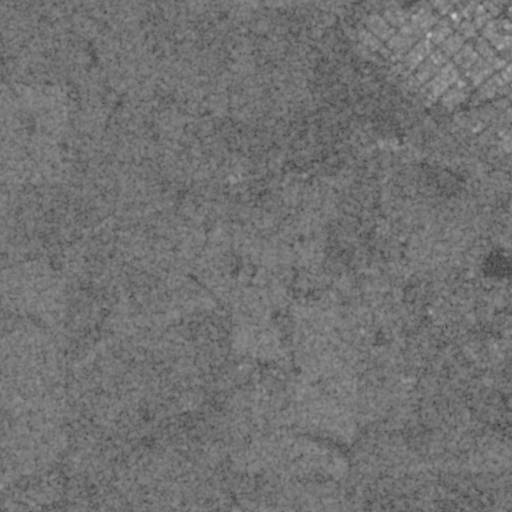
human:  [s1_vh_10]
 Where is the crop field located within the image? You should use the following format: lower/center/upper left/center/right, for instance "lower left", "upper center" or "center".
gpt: The crop field is located in the upper right of the image.
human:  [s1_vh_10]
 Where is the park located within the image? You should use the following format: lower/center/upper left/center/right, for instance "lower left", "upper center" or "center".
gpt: The park is located in the upper right of the image.
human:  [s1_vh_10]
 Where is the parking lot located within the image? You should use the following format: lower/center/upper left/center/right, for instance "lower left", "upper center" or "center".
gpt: The parking lot is located in the upper right of the image.
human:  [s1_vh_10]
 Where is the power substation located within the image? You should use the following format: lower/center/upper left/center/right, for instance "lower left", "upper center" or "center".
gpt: The power substation is located in the center of the image.
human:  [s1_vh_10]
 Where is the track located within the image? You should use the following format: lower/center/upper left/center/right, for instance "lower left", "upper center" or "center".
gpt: The track is located in the upper right of the image.
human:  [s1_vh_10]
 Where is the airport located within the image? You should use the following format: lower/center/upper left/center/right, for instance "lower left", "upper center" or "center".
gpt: There is no airport in the image.

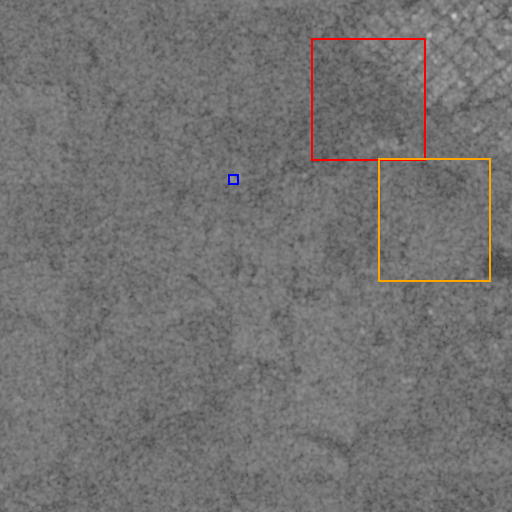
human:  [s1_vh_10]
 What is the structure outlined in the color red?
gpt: The structure outlined in red is a crop field.
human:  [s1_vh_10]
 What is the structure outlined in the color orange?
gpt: The structure outlined in orange is a park.
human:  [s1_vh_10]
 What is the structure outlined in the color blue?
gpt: The structure outlined in blue is a power substation.
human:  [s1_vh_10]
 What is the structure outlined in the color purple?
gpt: There is no purple outline.